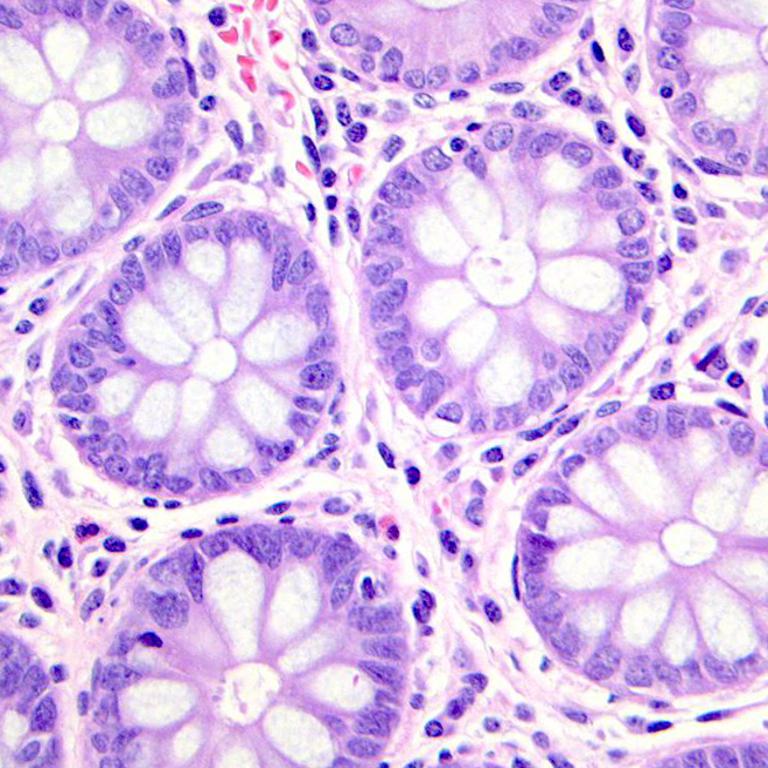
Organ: colon
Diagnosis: benign